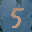
Label: 5